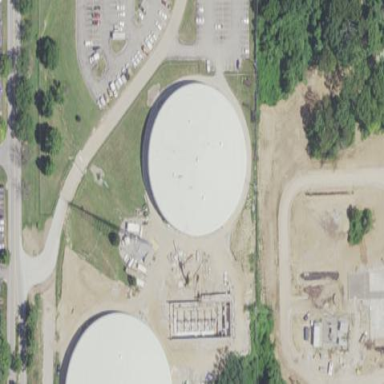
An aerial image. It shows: Building with water storage tank inside.